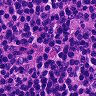
Metastatic tissue present: no